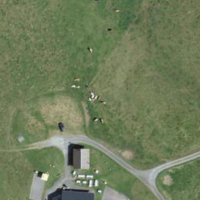
EUNIS habitat code: 23
Species observed at this site:
Eryngium alpinum